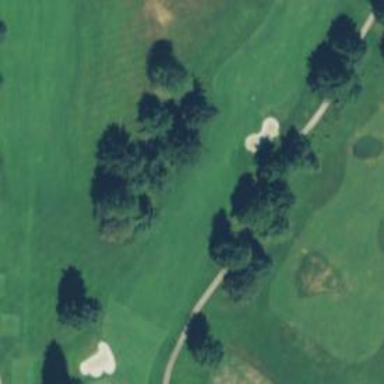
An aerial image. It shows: Golf hole.